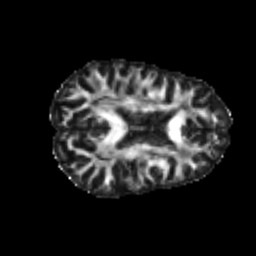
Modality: FA
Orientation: axial
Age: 22
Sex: female
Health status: healthy
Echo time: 0.074 s